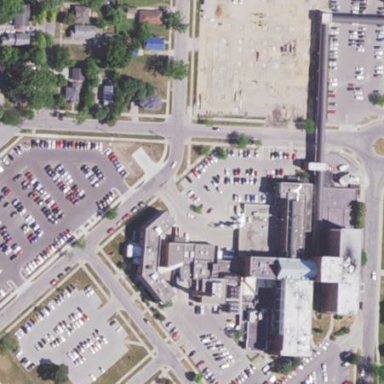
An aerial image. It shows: Hospital building.